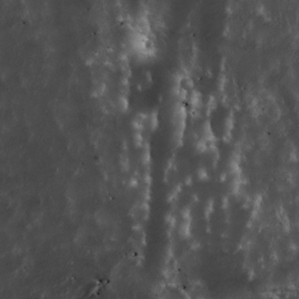
Label: non_frost